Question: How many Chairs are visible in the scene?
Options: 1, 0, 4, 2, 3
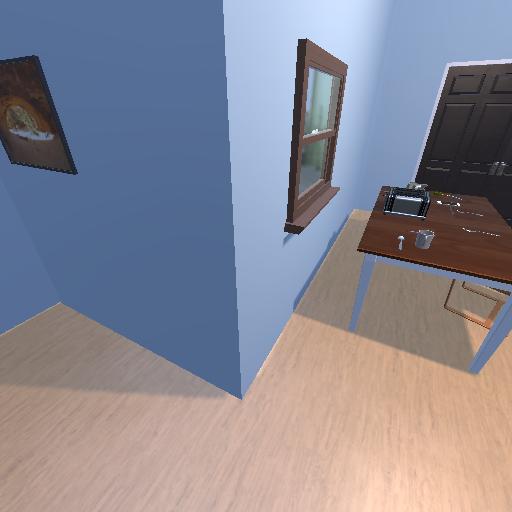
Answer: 1